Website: walmart
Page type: billing-address
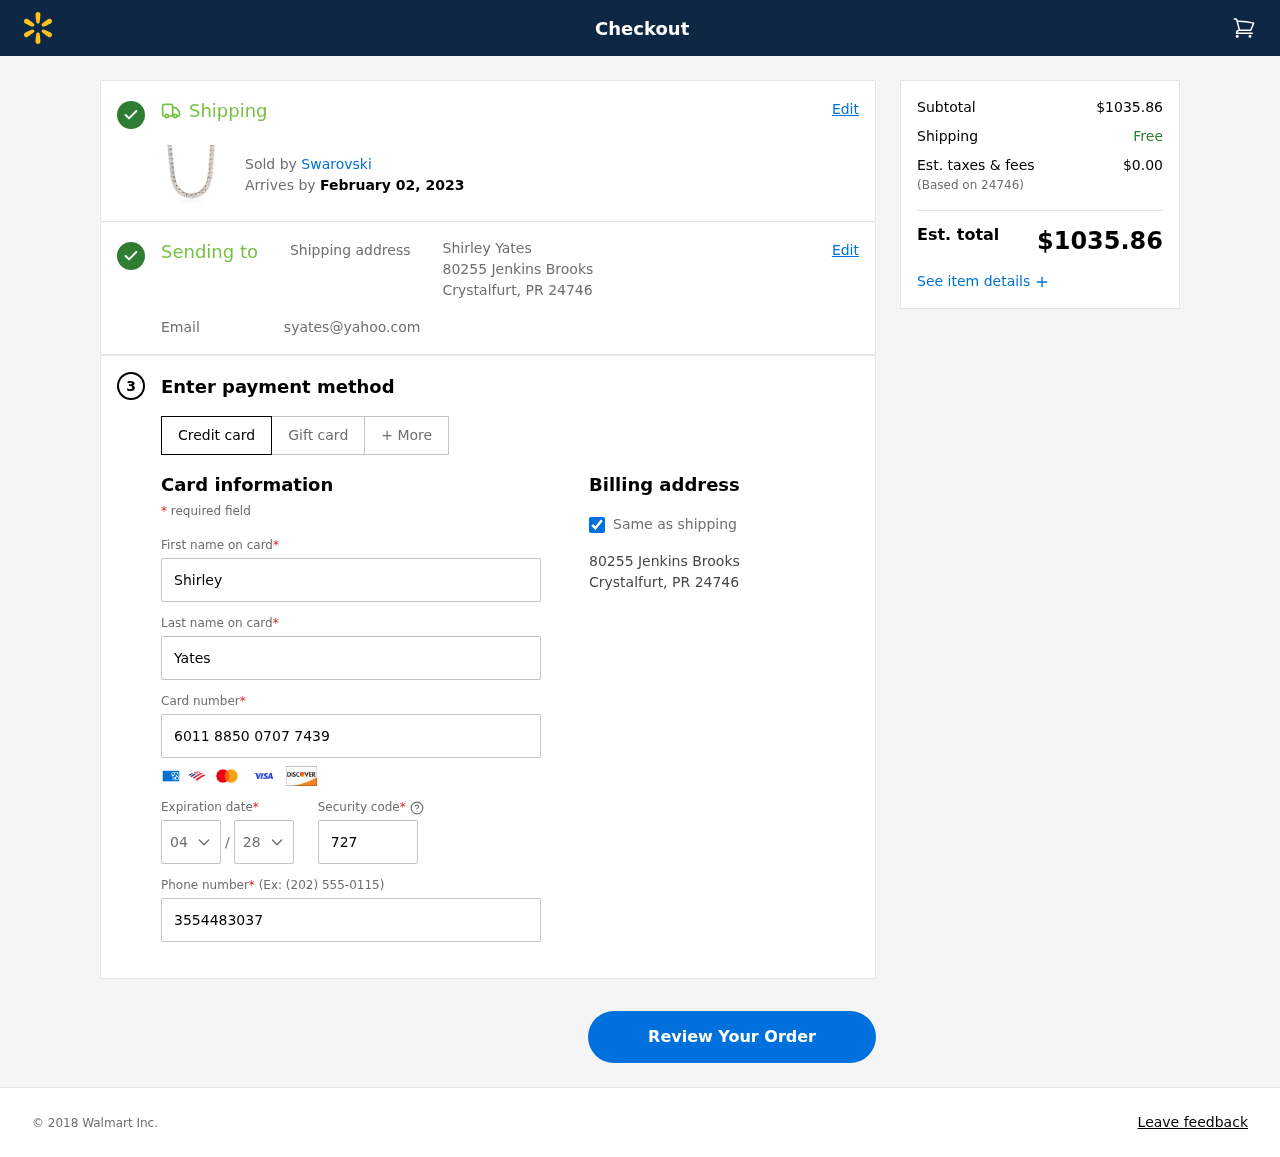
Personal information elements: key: PII_CARD_CVV
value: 727
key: PII_CARD_EXPIRY_MONTH
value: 04
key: PII_CARD_EXPIRY_YEAR
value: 28
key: PII_CARD_NUMBER
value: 6011 8850 0707 7439
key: PII_CITY_STATE_ZIP
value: Crystalfurt, PR 24746
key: PII_EMAIL
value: syates@yahoo.com
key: PII_FIRSTNAME
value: Shirley
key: PII_FULLNAME
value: Shirley Yates
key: PII_LASTNAME
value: Yates
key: PII_PHONE
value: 3554483037
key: PII_POSTCODE
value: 24746
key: PII_STREET
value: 80255 Jenkins Brooks
Product elements: key: PRODUCT1_BRAND
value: Swarovski
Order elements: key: ORDER_DELIVERY_DATE
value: February 02, 2023
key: ORDER_SUBTOTAL
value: $1035.86
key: ORDER_TAX
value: $0.00
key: ORDER_TOTAL
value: $1035.86